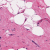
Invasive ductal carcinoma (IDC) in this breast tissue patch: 0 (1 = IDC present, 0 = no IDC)